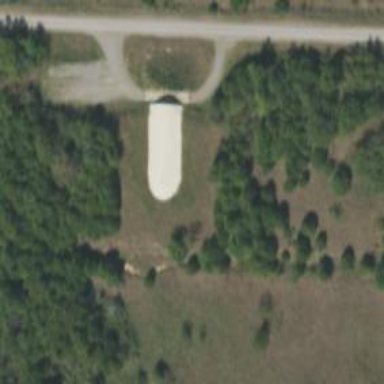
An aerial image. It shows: Military bunker.